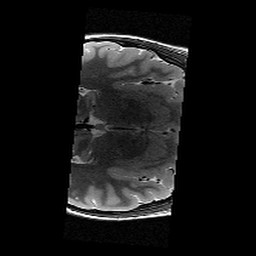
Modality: T2w
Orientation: axial
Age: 11
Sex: male
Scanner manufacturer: siemens
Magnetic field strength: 3 T
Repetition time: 9.23 s
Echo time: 0.067 s